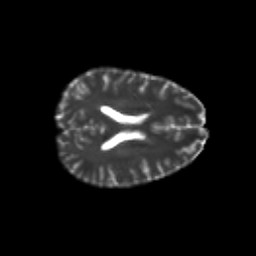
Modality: T2w
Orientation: axial
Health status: healthy
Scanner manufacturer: philips
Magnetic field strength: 3 T
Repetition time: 6.964 s
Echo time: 0.092 s